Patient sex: M
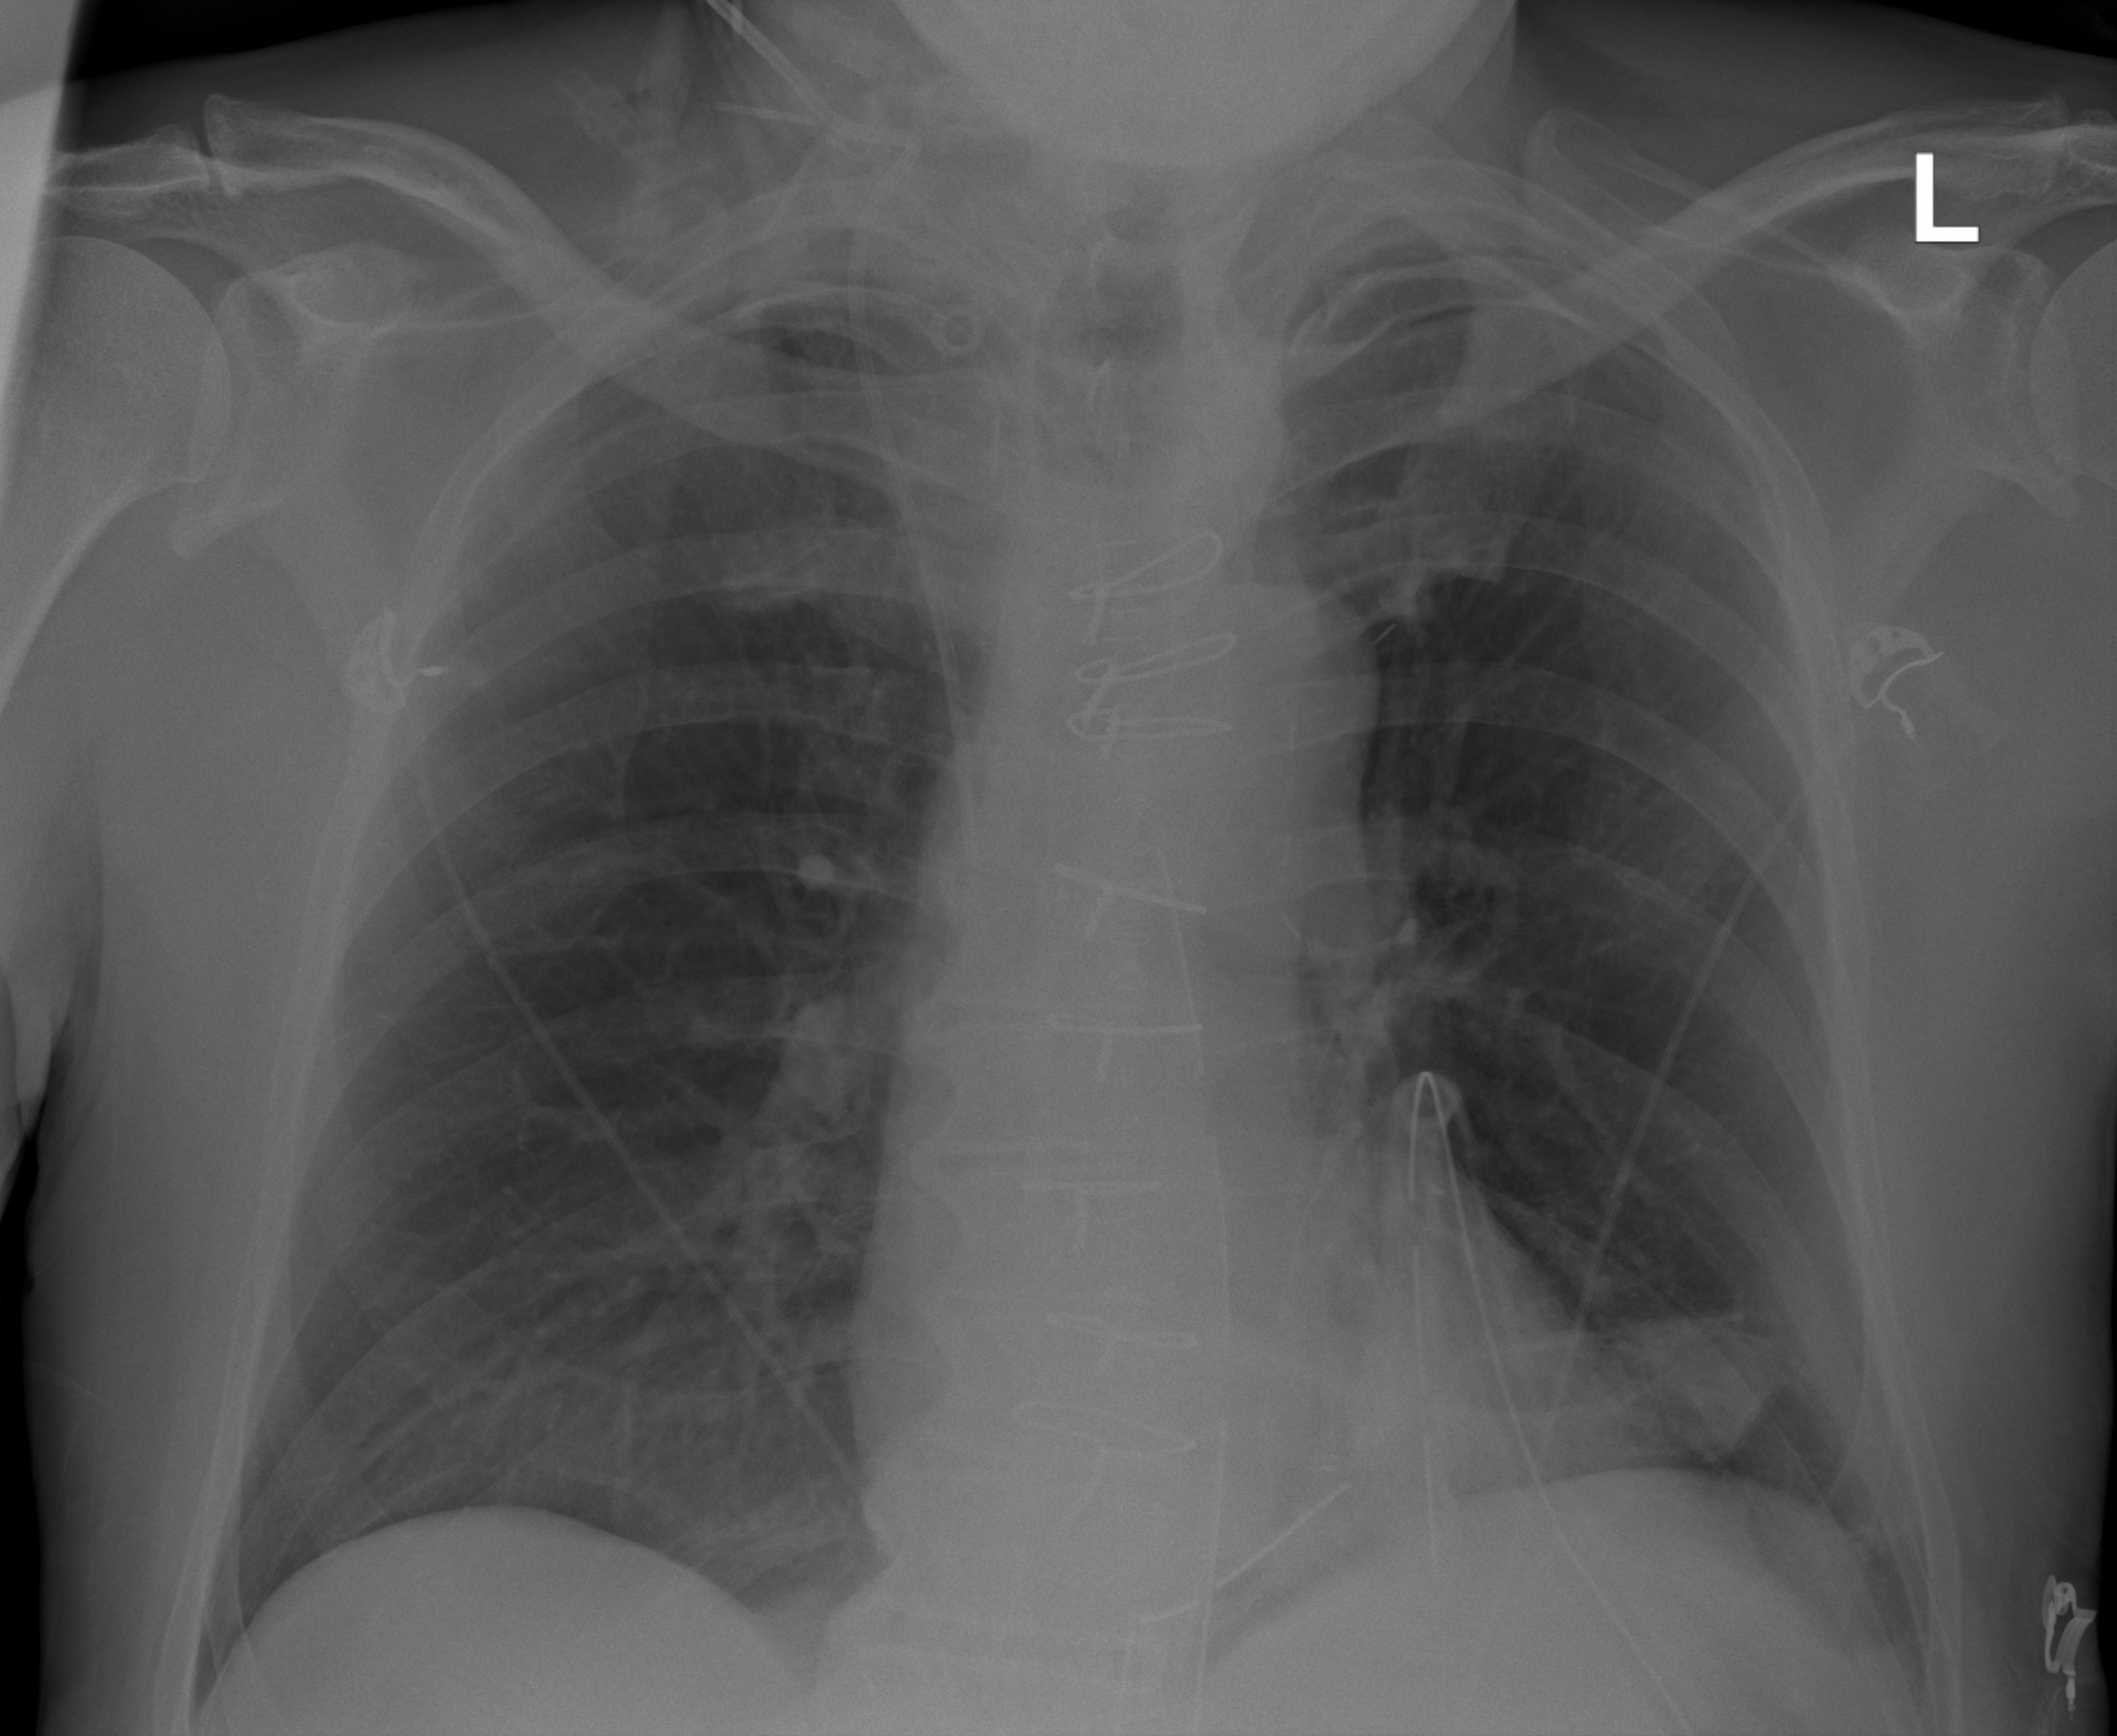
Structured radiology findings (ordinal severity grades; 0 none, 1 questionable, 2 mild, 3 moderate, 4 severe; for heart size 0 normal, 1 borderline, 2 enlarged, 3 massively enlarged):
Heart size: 0
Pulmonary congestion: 0
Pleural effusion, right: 0
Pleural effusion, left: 2
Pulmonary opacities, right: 0
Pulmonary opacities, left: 0
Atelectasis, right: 0
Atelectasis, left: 2